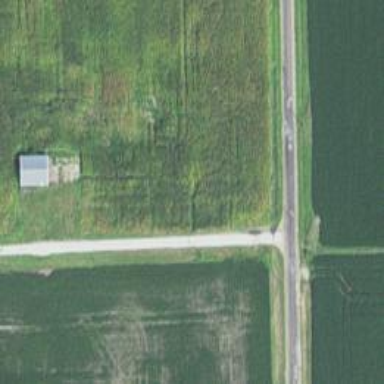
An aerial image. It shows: Unclassified road.